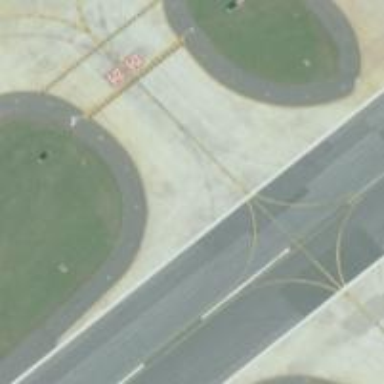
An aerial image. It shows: View of taxiway at the airport.